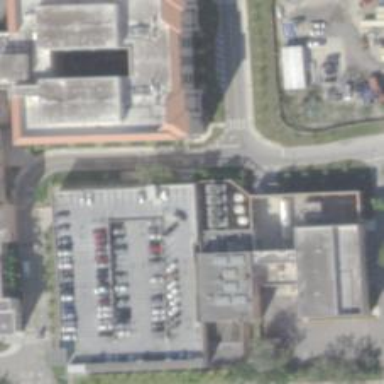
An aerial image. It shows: Multi-storey parking building.